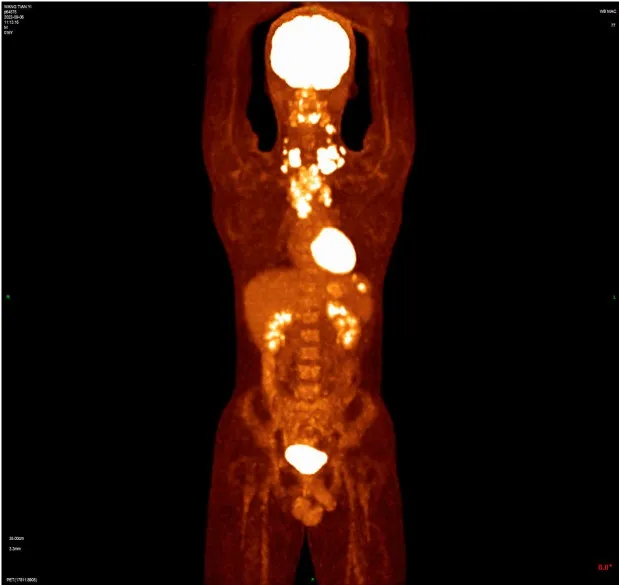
The baseline PET/CT shows that tumor had invaded the cervical and thoracic lymph nodes, spleen, and three cervical vertebrae.
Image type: radiology (ct)